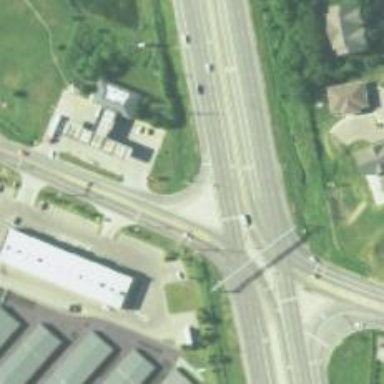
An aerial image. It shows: Trunk link highway.